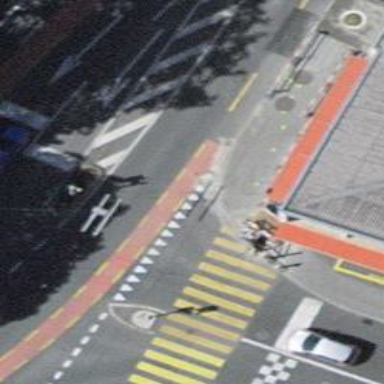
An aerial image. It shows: Kerb barrier.